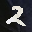
Label: 2